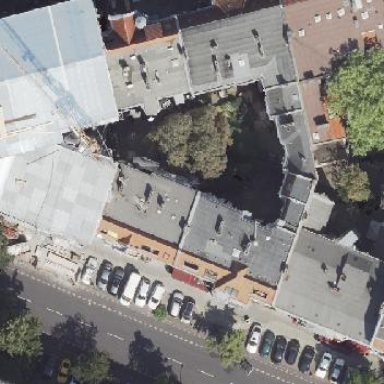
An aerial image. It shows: Apartment building with double saltbox roof shape.